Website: macys
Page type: delivery-shipping
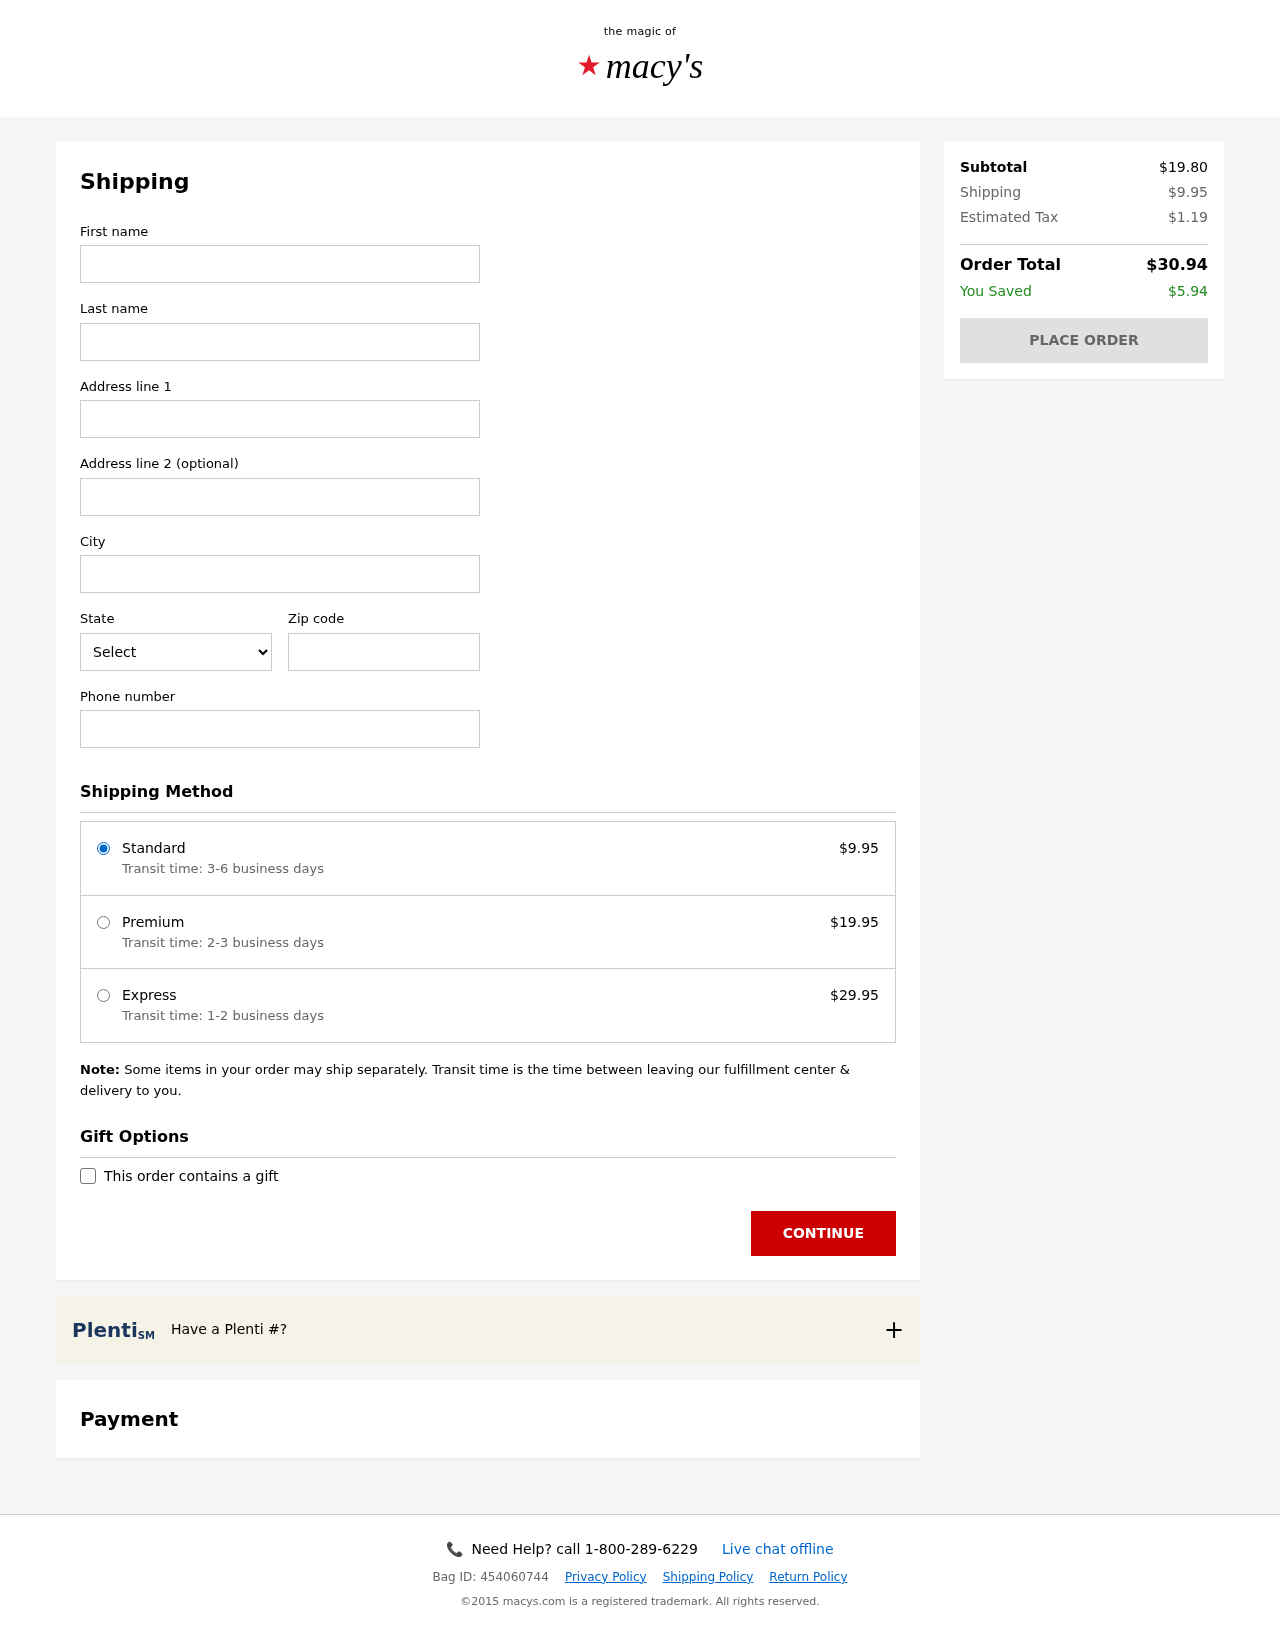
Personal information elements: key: PII_CITY
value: Vasquezbury
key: PII_FIRSTNAME
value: David
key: PII_LASTNAME
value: Porter
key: PII_PHONE
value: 3684395990
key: PII_POSTCODE
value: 92825
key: PII_STATE_ABBR
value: WI
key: PII_STREET
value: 964 Samantha Turnpike
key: PII_STREET2
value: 89592 Walker Center
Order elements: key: ORDER_SHIPPING_COST
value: $9.95
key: ORDER_SHIPPING_PREMIUM
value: $19.95
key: ORDER_SHIPPING_EXPRESS
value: $29.95
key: ORDER_SUBTOTAL
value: $19.80
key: ORDER_TAX
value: $1.19
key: ORDER_TOTAL
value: $30.94
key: ORDER_SAVINGS
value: $5.94